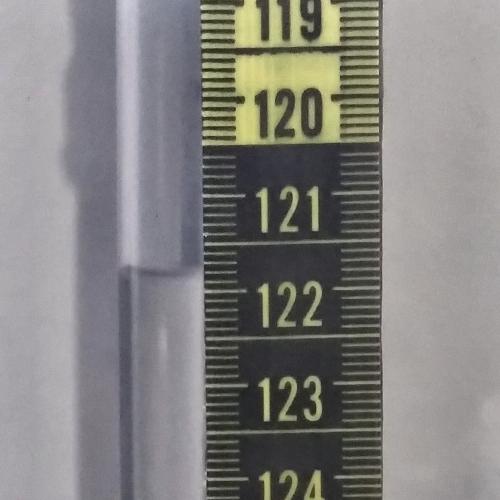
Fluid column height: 121.8 cm